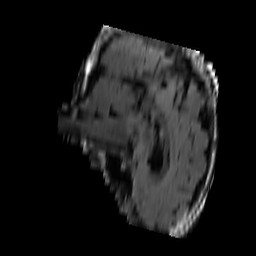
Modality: FLAIR
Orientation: sagittal
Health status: ill
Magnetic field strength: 3 T